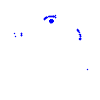
Particle: electron